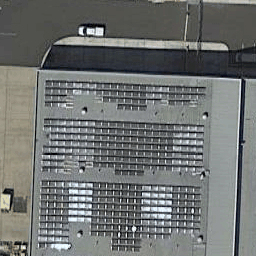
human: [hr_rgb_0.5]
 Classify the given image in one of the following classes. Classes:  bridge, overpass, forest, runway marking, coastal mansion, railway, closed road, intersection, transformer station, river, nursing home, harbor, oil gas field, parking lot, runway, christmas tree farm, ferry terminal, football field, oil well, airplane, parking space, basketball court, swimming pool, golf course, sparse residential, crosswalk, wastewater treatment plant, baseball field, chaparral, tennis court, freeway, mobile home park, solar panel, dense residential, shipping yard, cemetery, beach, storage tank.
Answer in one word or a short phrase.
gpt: solar panel